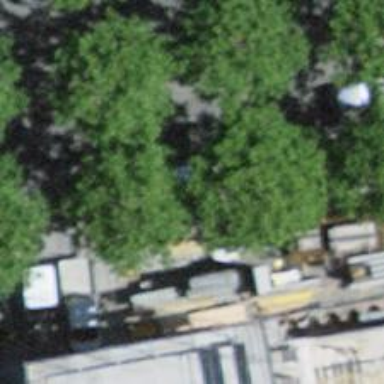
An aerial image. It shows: Avenue of broadleaved trees.